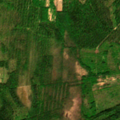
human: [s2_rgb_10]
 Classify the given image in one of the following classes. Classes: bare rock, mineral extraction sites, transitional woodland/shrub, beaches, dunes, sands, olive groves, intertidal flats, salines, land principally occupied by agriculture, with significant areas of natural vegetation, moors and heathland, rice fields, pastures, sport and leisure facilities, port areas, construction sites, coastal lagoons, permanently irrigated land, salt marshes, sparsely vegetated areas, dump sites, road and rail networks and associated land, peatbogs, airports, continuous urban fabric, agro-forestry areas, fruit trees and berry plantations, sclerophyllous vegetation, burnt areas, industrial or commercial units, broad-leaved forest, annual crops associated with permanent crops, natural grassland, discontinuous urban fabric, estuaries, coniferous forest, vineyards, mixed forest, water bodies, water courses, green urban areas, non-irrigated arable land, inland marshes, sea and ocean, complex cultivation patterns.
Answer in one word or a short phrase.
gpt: mixed forest, transitional woodland/shrub